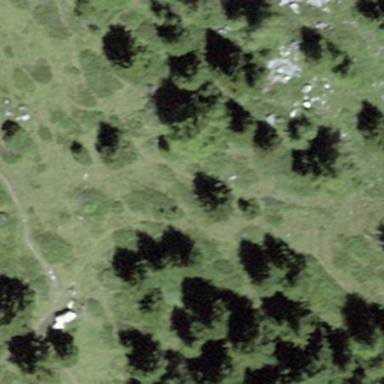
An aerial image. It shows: Forest area.